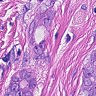
Metastatic tissue present: yes